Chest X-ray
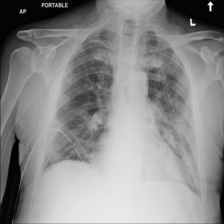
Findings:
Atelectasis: negative
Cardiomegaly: negative
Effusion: negative
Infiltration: negative
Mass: negative
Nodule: negative
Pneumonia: negative
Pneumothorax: positive
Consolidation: negative
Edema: negative
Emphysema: negative
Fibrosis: negative
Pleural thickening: negative
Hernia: negative